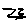
Label: zigzag